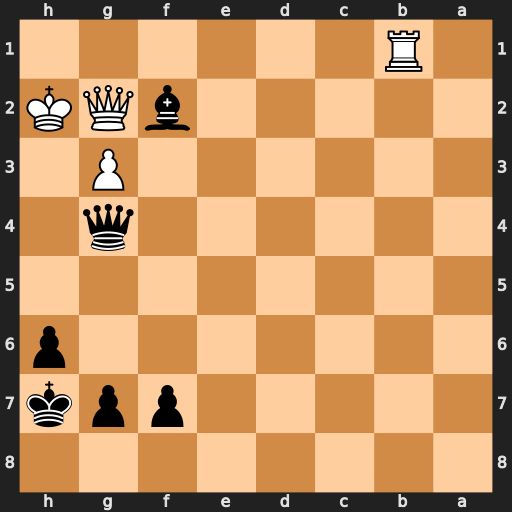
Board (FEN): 8/5ppk/7p/8/6q1/6P1/5bQK/1R6
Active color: b
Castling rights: -
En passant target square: -
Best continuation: Qh5+ Qh3 Bxg3+ Kxg3 Qg6+